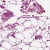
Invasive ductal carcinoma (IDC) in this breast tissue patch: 0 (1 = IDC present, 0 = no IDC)